Question: ## INTRODUCTION:
I am trying to implement listview control with editable subitems. For in-place editing of items/subitems I use edit control.
I believe that I have managed to properly code placing of the edit control above item/subitem.
## PROBLEM:
I do not know on which events I should end/cancel subitem editing ( hide edit control, set subitem text etc ) and how should I do it.
I am targeting the behavior window has in Visual Studio ( see attached image to see exactly the window I refer to ).

I want to achieve editing/canceling the same way this window does when user presses ESC key/clicks on another window/clicks on scrollbar etc.
## MY EFFORTS TO SOLVE THIS:
Using Google, I found few examples but they are old and do not address all of the relevant cases, so that is why I ask here for help.
However, I was able to find out that one of the events I must consider are <URL>, case when user presses / key and the case when user clicks on something other than edit control.
I have managed to handle ESC and ENTER keys, as well as the case when user clicks on the another sibling control or switches windows with ALT + TAB. I have updated SSCCE with relevant changes
## QUESTION:
In order to achieve default behavior for a grid ( if there is one for Windows apps ), which messages/events must I handle?
My only problem remained is to handle the case when user clicks on the listview scrollbars, or on the background of the main window. I just do not know how to handle this and would appreciate all the help I can get.
## RELEVANT INFORMATION:
I use Visual Studio 2013, on Windows 7 x86;
I am developing in C++ using raw WinAPI;
## SSCCE:
Below is the solution I have so far. I have tried to thoroughly comment it, but if more info is required leave a comment and I will update my post.
'''
#include <windows.h>
#include <windowsx.h> // various listview macros etc
#include <CommCtrl.h>
#include <stdio.h> // swprintf_s()
// enable Visual Styles
#pragma comment( linker, "/manifestdependency:"type='win32' name='Microsoft.Windows.Common-Controls' version='6.0.0.0' processorArchitecture='*' publicKeyToken='6595b64144ccf1df' language='*'"")
// link with Common Controls library
#pragma comment( lib, "comctl32.lib")
//global variables
HINSTANCE hInst;
// listview subclass procedure
LRESULT CALLBACK ListViewSubclassProc(HWND hwnd, UINT message,
WPARAM wParam, LPARAM lParam,
UINT_PTR uIdSubclass, DWORD_PTR dwRefData)
{
switch (message)
{
case WM_VSCROLL:
case WM_HSCROLL:
// if edit control has the focus take it away and give to listview
if (GetFocus() == GetDlgItem(GetParent(hwnd), 5000))
SetFocus(hwnd); // use WM_NEXTDLGCTL for dialogbox !!!!
break;
case WM_NCDESTROY:
::RemoveWindowSubclass(hwnd, ListViewSubclassProc, uIdSubclass);
return DefSubclassProc(hwnd, message, wParam, lParam);
}
return ::DefSubclassProc(hwnd, message, wParam, lParam);
}
// subclass procedure for edit control
LRESULT CALLBACK InPlaceEditControl_SubclassProc(HWND hwnd, UINT message, WPARAM wParam, LPARAM lParam,
UINT_PTR uIdSubclass, DWORD_PTR dwRefData)
{
switch (message)
{
case WM_GETDLGCODE:
return (DLGC_WANTALLKEYS | DefSubclassProc(hwnd, message, wParam, lParam));
case WM_KILLFOCUS:
ShowWindow(hwnd, SW_HIDE);
return DefSubclassProc(hwnd, message, wParam, lParam);
case WM_CHAR:
//Process this message to avoid message beeps.
switch (wParam)
{
case VK_RETURN:
return 0L;
case VK_ESCAPE:
return 0L;
default:
return ::DefSubclassProc(hwnd, message, wParam, lParam);
}
break;
case WM_KEYDOWN:
switch (wParam)
{
case VK_RETURN:
{
// get listview handle
HWND hwndLV = GetDlgItem(GetParent(hwnd), 2000);
// get edit control's client rectangle
RECT rc = { 0 };
GetClientRect(hwnd, &rc);
// since edit control lies inside item rectangle
// we can test any coordinate inside edit control's
// client rectangle
// I chose ( rc.left, rc.top )
MapWindowPoints(hwnd, hwndLV, (LPPOINT)&rc, (sizeof(RECT) / sizeof(POINT)));
// get item and subitem indexes
LVHITTESTINFO lvhti = { 0 };
lvhti.pt.x = rc.left;
lvhti.pt.y = rc.top;
ListView_SubItemHitTest(hwndLV, &lvhti);
// get edit control's text
wchar_t txt[50] = L"";
Edit_GetText(hwnd, txt, 50);
// edit cell text
ListView_SetItemText(hwndLV, lvhti.iItem, lvhti.iSubItem, txt);
// restore focus to listview
// this triggers EN_KILLFOCUS
// which will hide edit control
SetFocus(hwndLV);
}
return 0L;
case VK_ESCAPE:
SetFocus(GetDlgItem(GetParent(hwnd), 2000));
return 0L;
default:
return ::DefSubclassProc(hwnd, message, wParam, lParam);
}
break;
case WM_NCDESTROY:
::RemoveWindowSubclass(hwnd, InPlaceEditControl_SubclassProc, uIdSubclass);
return DefSubclassProc(hwnd, message, wParam, lParam);
}
return ::DefSubclassProc(hwnd, message, wParam, lParam);
}
// main window procedure
LRESULT CALLBACK WndProc(HWND hwnd, UINT msg, WPARAM wParam, LPARAM lParam)
{
switch (msg)
{
case WM_CREATE:
{
//================ create controls
RECT rec = { 0 };
GetClientRect(hwnd, &rec);
HWND hwndLV = CreateWindowEx(0, WC_LISTVIEW,
L"", WS_CHILD | WS_VISIBLE | WS_BORDER | WS_CLIPSIBLINGS | LVS_REPORT,
50, 50, 250, 200, hwnd, (HMENU)2000, hInst, 0);
// in place edit control
HWND hwndEdit = CreateWindowEx(0, WC_EDIT, L"", ES_AUTOHSCROLL | WS_CHILD | WS_BORDER,
200, 265, 100, 25, hwnd, (HMENU)5000, hInst, 0);
// edit control must have the same font as listview
HFONT hf = (HFONT)SendMessage(hwndLV, WM_GETFONT, 0, 0);
if (hf)
SendMessage(hwndEdit, WM_SETFONT, (WPARAM)hf, (LPARAM)TRUE);
// subclass edit control, so we can edit subitem with ENTER, or
// cancel editing with ESC
SetWindowSubclass(hwndEdit, InPlaceEditControl_SubclassProc, 0, 0);
// set extended listview styles
ListView_SetExtendedListViewStyle(hwndLV, LVS_EX_FULLROWSELECT | LVS_EX_GRIDLINES | LVS_EX_DOUBLEBUFFER);
// subclass listview
SetWindowSubclass(hwndLV, ListViewSubclassProc, 0, 0);
// add some columns
LVCOLUMN lvc = { 0 };
lvc.mask = LVCF_FMT | LVCF_WIDTH | LVCF_TEXT | LVCF_SUBITEM;
lvc.fmt = LVCFMT_LEFT;
for (long nIndex = 0; nIndex < 5; nIndex++)
{
wchar_t txt[50];
swprintf_s(txt, 50, L"Column %d", nIndex);
lvc.iSubItem = nIndex;
lvc.cx = 60;
lvc.pszText = txt;
ListView_InsertColumn(hwndLV, nIndex, &lvc);
}
// add some items
LVITEM lvi;
lvi.mask = LVIF_TEXT;
for (lvi.iItem = 0; lvi.iItem < 10000; lvi.iItem++)
{
for (long nIndex = 0; nIndex < 5; nIndex++)
{
wchar_t txt[50];
swprintf_s(txt, 50, L"Item %d%d", lvi.iItem, nIndex);
lvi.iSubItem = nIndex;
lvi.pszText = txt;
if (!nIndex) // item
SendDlgItemMessage(hwnd, 2000, LVM_INSERTITEM, 0, reinterpret_cast<LPARAM>(&lvi));
else // sub-item
SendDlgItemMessage(hwnd, 2000, LVM_SETITEM, 0, reinterpret_cast<LPARAM>(&lvi));
}
}
}
return 0L;
case WM_NOTIFY:
{
if (((LPNMHDR)lParam)->code == NM_DBLCLK)
{
switch (((LPNMHDR)lParam)->idFrom)
{
case 2000: // remember, this was our listview's ID
{
LPNMITEMACTIVATE lpnmia = (LPNMITEMACTIVATE)lParam;
// SHIFT/ALT/CTRL/their combination, must not be pressed
if ((lpnmia->uKeyFlags || 0) == 0)
{
// store item/subitem rectangle
RECT rc = { 0, 0, 0, 0 };
// helper values, needed for handling partially visible items
int topIndex = ListView_GetTopIndex(lpnmia->hdr.hwndFrom);
int visibleCount = ListView_GetCountPerPage(lpnmia->hdr.hwndFrom);
// if item is vertically partially visible, make it fully visible
if ((topIndex + visibleCount) == lpnmia->iItem)
{
// get the rectangle of the above item -> lpnmia->iItem - 1
ListView_GetSubItemRect(lpnmia->hdr.hwndFrom, lpnmia->iItem - 1, lpnmia->iSubItem, LVIR_LABEL, &rc);
// ensure clicked item is visible
ListView_EnsureVisible(lpnmia->hdr.hwndFrom, lpnmia->iItem, FALSE);
}
else // item is fully visible, just get its ectangle
ListView_GetSubItemRect(lpnmia->hdr.hwndFrom, lpnmia->iItem, lpnmia->iSubItem, LVIR_LABEL, &rc);
RECT rcClient = { 0 }; // listview client rectangle, needed if item partially visible
GetClientRect(lpnmia->hdr.hwndFrom, &rcClient);
// item is horizontally partially visible -> from the right side
if (rcClient.right < rc.right)
{
// show the whole item
ListView_Scroll(lpnmia->hdr.hwndFrom, rc.right - rcClient.right, 0);
// adjust rectangle so edit control is properly displayed
rc.left -= rc.right - rcClient.right;
rc.right = rcClient.right;
}
// item is horizontally partially visible -> from the left side
if (rcClient.left > rc.left)
{
// show the whole item
ListView_Scroll(lpnmia->hdr.hwndFrom, rc.left - rcClient.left, 0);
// adjust rectangle so edit control is properly displayed
rc.right += rcClient.left - rc.left;
rc.left = rcClient.left;
}
// it is time to position edit control, we start by getting its window handle
HWND hwndEdit = GetDlgItem(hwnd, 5000);
// get item text and set it as edit control's text
wchar_t text[51];
ListView_GetItemText(lpnmia->hdr.hwndFrom, lpnmia->iItem, lpnmia->iSubItem, text, 50);
Edit_SetText(hwndEdit, text);
// select entire text
Edit_SetSel(hwndEdit, 0, -1);
// map listview client rectangle to parent rectangle
// so edit control can be properly placed above the item
MapWindowPoints(lpnmia->hdr.hwndFrom, hwnd, (LPPOINT)&rc, (sizeof(RECT) / sizeof(POINT)));
// move the edit control
SetWindowPos(hwndEdit, HWND_TOP, rc.left, rc.top, rc.right - rc.left,
rc.bottom - rc.top, SWP_SHOWWINDOW);
// set focus to our edit control
HWND previousWnd = SetFocus(hwndEdit);
}
}
break;
default:
break;
}
}
}
break;
case WM_CLOSE:
::DestroyWindow(hwnd);
return 0L;
case WM_DESTROY:
{
::PostQuitMessage(0);
}
return 0L;
default:
return ::DefWindowProc(hwnd, msg, wParam, lParam);
}
return 0;
}
// WinMain
int WINAPI WinMain(HINSTANCE hInstance, HINSTANCE hPrevInstance, LPSTR lpCmdLine,
int nCmdShow)
{
// store hInstance in global variable for later use
hInst = hInstance;
WNDCLASSEX wc;
HWND hwnd;
MSG Msg;
// register main window class
wc.cbSize = sizeof(WNDCLASSEX);
wc.style = 0;
wc.lpfnWndProc = WndProc;
wc.cbClsExtra = 0;
wc.cbWndExtra = 0;
wc.hInstance = hInst;
wc.hIcon = LoadIcon(hInstance, IDI_APPLICATION);
wc.hCursor = LoadCursor(NULL, IDC_ARROW);
wc.hbrBackground = GetSysColorBrush(COLOR_WINDOW);
wc.lpszMenuName = NULL;
wc.lpszClassName = L"Main_Window";
wc.hIconSm = LoadIcon(hInstance, IDI_APPLICATION);
if (!RegisterClassEx(&wc))
{
MessageBox(NULL, L"Window Registration Failed!", L"Error!",
MB_ICONEXCLAMATION | MB_OK);
return 0;
}
// initialize common controls
INITCOMMONCONTROLSEX iccex;
iccex.dwSize = sizeof(INITCOMMONCONTROLSEX);
iccex.dwICC = ICC_LISTVIEW_CLASSES | ICC_STANDARD_CLASSES;
InitCommonControlsEx(&iccex);
// create main window
hwnd = CreateWindowEx(0, L"Main_Window", L"Grid control",
WS_OVERLAPPEDWINDOW, 50, 50, 400, 400, NULL, NULL, hInstance, 0);
ShowWindow(hwnd, nCmdShow);
UpdateWindow(hwnd);
while (GetMessage(&Msg, NULL, 0, 0) > 0)
{
TranslateMessage(&Msg);
DispatchMessage(&Msg);
}
return Msg.wParam;
}
'''
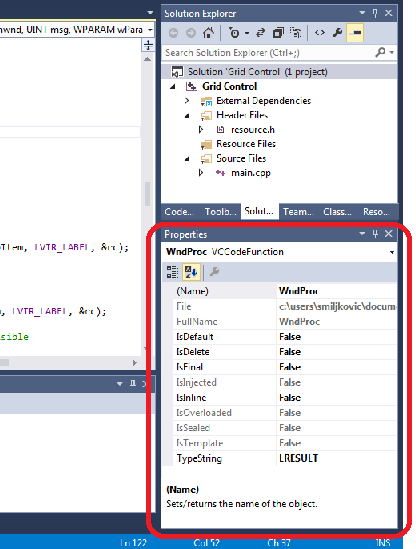
Answer: Update:
On second thought, the method I posted earlier was wrong. I think it's design error to use 'SetCapture' in edit-box like that, it can interfere with bunch of other things. I am going to delete my old answer and pretend nobody saw it!
Your own method is fine with checking for 'KILLFOCUS', you just need subclass for ListView to check scroll messages to mimic 'LVN_XXXLABELEDIT'
'''
void hideEdit(BOOL save)
{
//save or not...
ShowWindow(hedit, SW_HIDE);
}
LRESULT CALLBACK EditProc...
{
if (msg == WM_KILLFOCUS)
hideEdit(1);
if (msg == WM_CHAR)
{
if (wParam == VK_ESCAPE){
hideEdit(0);
return 0;
}
if (wParam == VK_RETURN){
hideEdit(1);
return 0;
}
}
return DefSubclassProc(...);
}
LRESULT CALLBACK ListProc...
{
if (msg == WM_VSCROLL || msg == WM_HSCROLL) hideEdit(1);
return DefSubclassProc(...);
}
'''